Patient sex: M
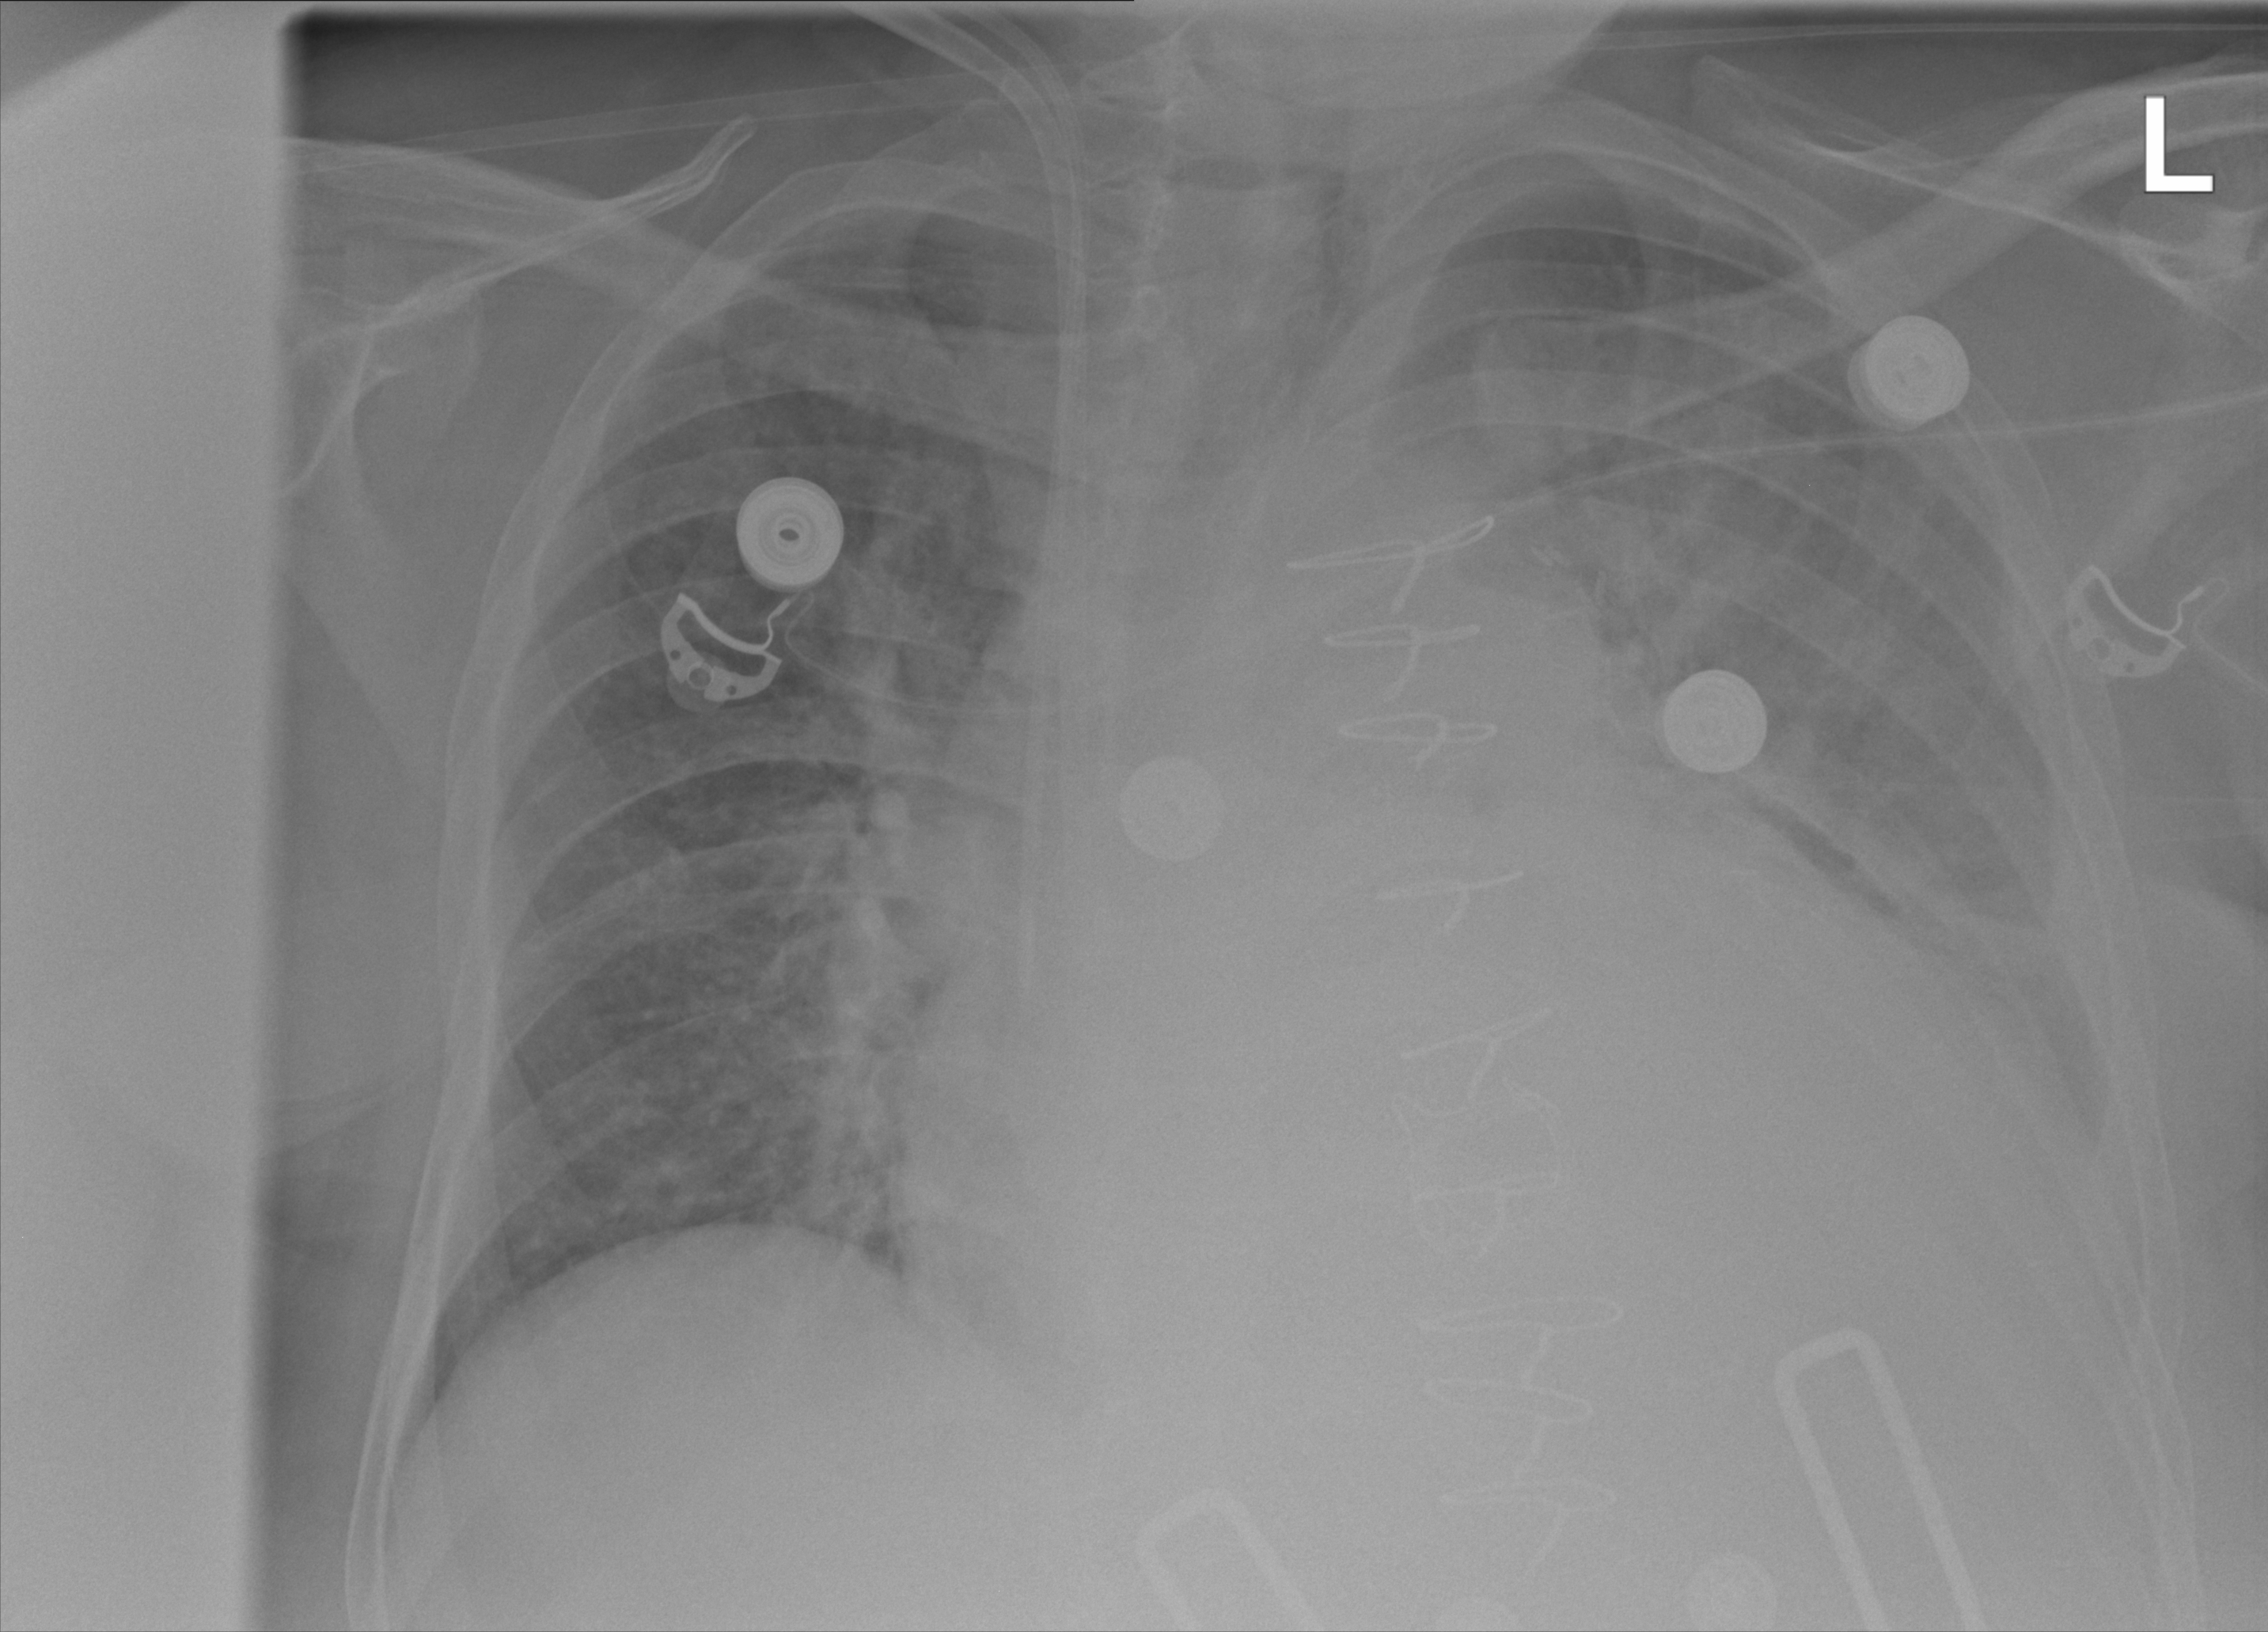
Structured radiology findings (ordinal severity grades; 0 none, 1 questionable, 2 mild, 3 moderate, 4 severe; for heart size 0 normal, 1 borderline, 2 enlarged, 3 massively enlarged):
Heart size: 2
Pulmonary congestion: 2
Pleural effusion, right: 0
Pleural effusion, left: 2
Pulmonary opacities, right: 0
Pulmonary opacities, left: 2
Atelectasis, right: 0
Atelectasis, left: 2